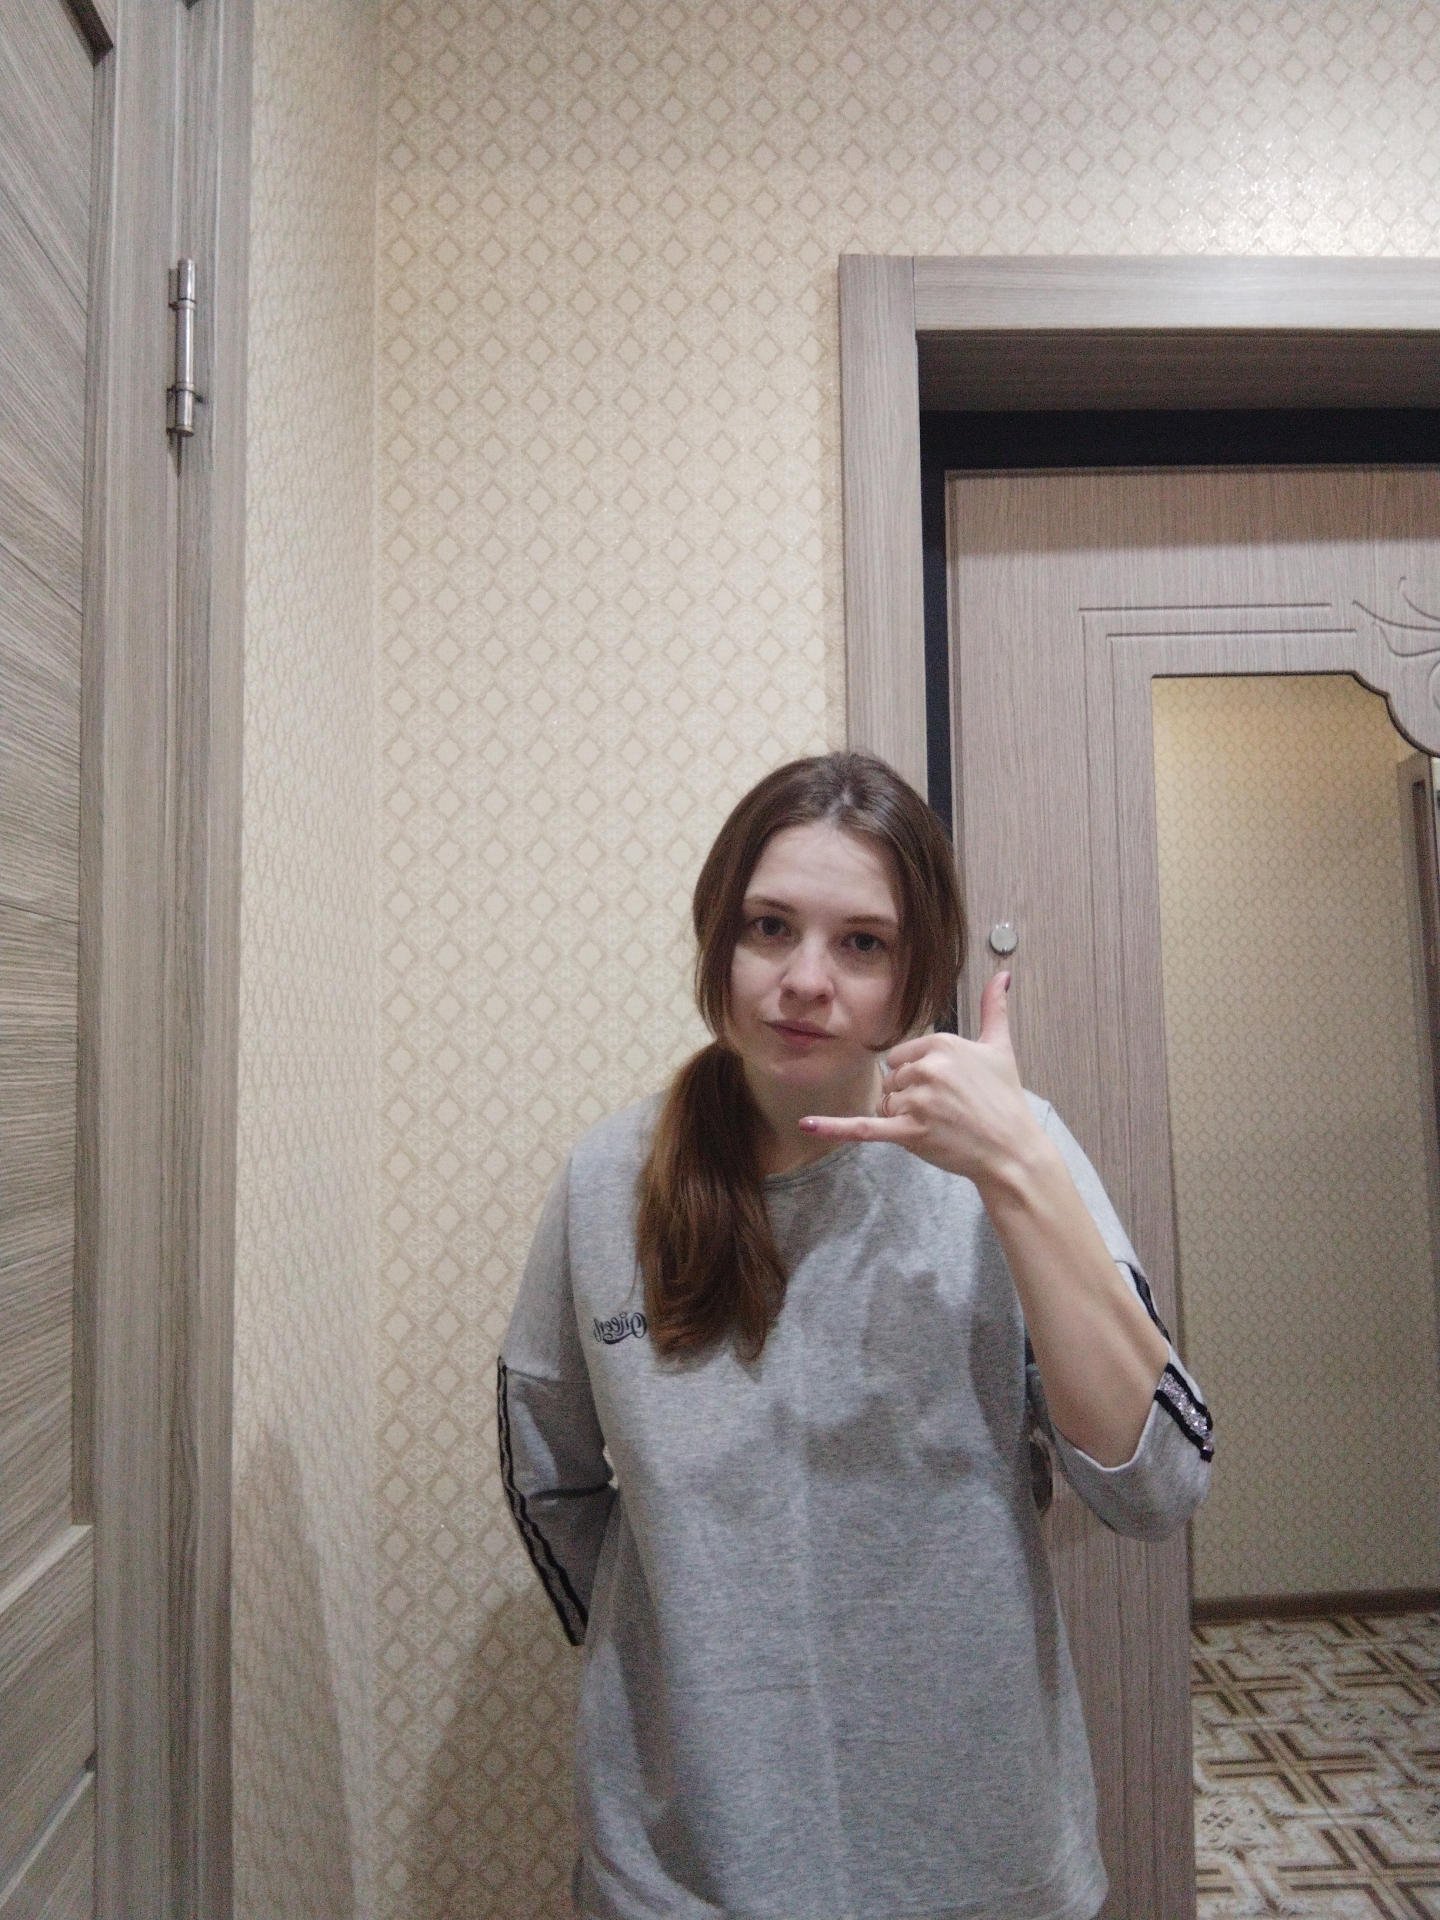
Label: clear